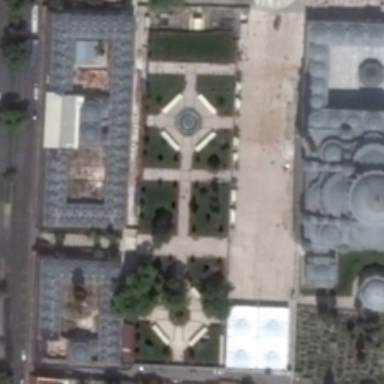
There is a square on the broad road .